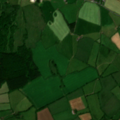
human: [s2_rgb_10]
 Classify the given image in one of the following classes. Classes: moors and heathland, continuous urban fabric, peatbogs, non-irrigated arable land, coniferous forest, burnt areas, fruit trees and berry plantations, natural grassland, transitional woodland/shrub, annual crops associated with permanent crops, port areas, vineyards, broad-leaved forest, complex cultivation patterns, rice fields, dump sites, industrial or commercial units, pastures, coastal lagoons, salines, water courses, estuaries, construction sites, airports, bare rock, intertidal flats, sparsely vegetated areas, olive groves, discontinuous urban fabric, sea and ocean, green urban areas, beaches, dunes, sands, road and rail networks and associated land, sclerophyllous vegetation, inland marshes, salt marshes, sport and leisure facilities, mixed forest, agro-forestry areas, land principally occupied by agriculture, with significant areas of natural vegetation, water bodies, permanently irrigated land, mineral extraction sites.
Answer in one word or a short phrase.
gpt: non-irrigated arable land, pastures, coniferous forest